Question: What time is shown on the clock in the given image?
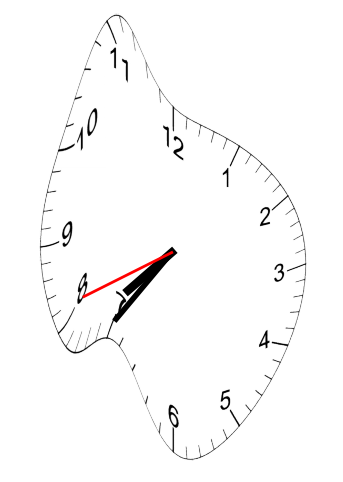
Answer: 07:35:41